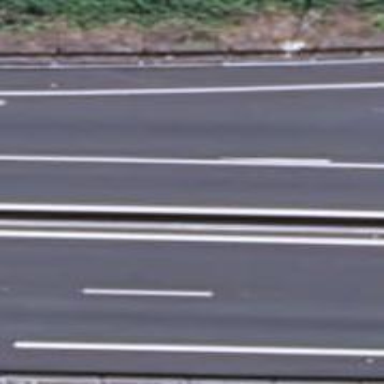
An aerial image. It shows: Asphalt motorway.